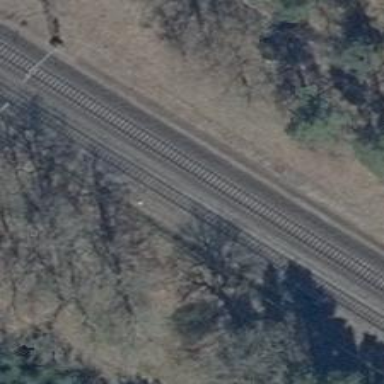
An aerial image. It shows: Railway signal.